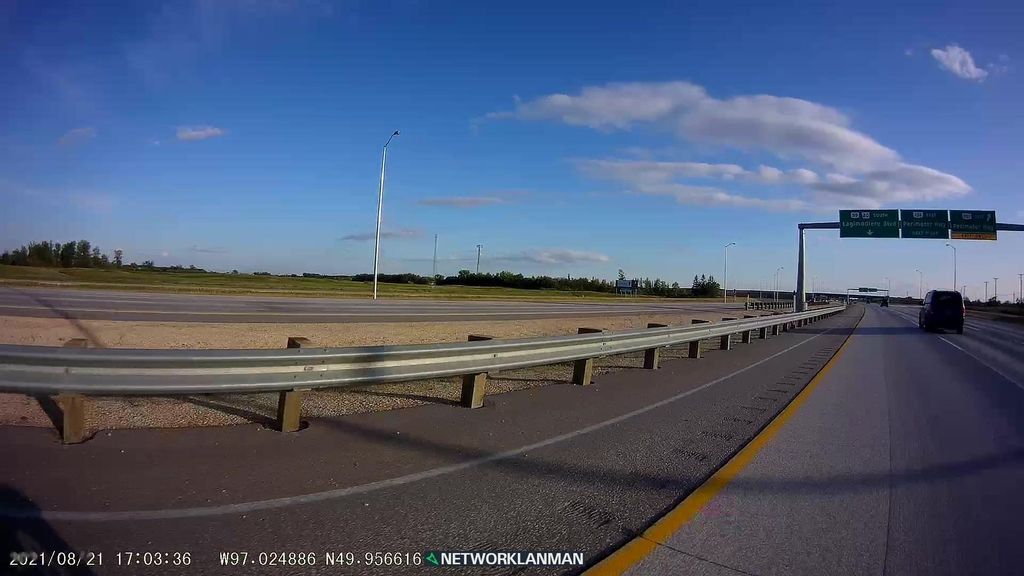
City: winnipeg